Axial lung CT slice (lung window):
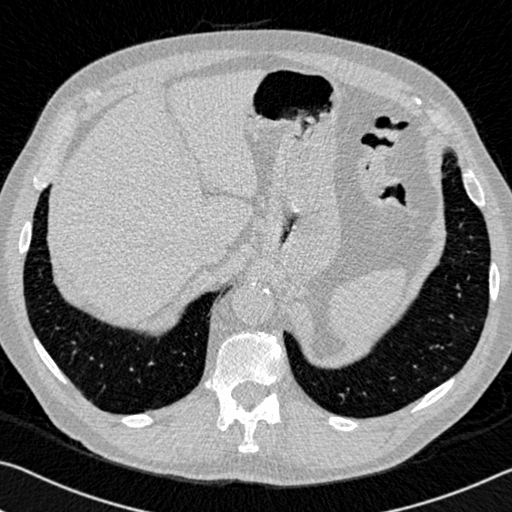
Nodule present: no